Question: Here is my simple example:
'''
import java.awt.BorderLayout;
import java.awt.Dialog;
import java.awt.Dimension;
import java.awt.FlowLayout;
import java.util.ArrayList;
import java.util.Enumeration;
import javax.swing.AbstractButton;
import javax.swing.ButtonGroup;
import javax.swing.JButton;
import javax.swing.JDialog;
import javax.swing.JFrame;
import javax.swing.JPanel;
import javax.swing.border.EmptyBorder;
import javax.swing.JScrollPane;
import javax.swing.JRadioButton;
import java.awt.event.ActionListener;
import java.awt.event.ActionEvent;
public class SelectItem extends JDialog {
private static final long serialVersionUID = 1L;
private final JPanel contentPanel = new JPanel();
private String item;
private ButtonGroup group;
/**
* Launch the application.
*/
public static void main(String[] args) {
final JFrame frame = new JFrame();
frame.setBounds(100, 100, 133, 102);
frame.setDefaultCloseOperation(JFrame.EXIT_ON_CLOSE);
frame.getContentPane().setLayout(new BorderLayout(0, 0));
JButton btnSelectItem = new JButton("select item");
btnSelectItem.addActionListener(new ActionListener() {
public void actionPerformed(ActionEvent e) {
ArrayList<String> items = new ArrayList<String>();
for (char c = 'A'; c <= 'Z'; c++)
items.add(String.valueOf(c));
SelectItem dialog = new SelectItem(frame, items, items.get(20));
System.out.println("Item = " + dialog.showChooseDialog());
}
});
frame.getContentPane().add(btnSelectItem);
frame.setVisible(true);
}
public String showChooseDialog(){
setVisible(true);
return item;
}
/**
* Create the dialog.
*/
public SelectItem(JFrame parent, ArrayList<String> items, String selectedItem) {
super(parent, null, Dialog.ModalityType.DOCUMENT_MODAL);
setTitle("Select Item");
setDefaultCloseOperation(JDialog.DISPOSE_ON_CLOSE);
setBounds(100, 100, 450, 300);
getContentPane().setLayout(new BorderLayout());
contentPanel.setBorder(new EmptyBorder(5, 5, 5, 5));
getContentPane().add(contentPanel, BorderLayout.CENTER);
contentPanel.setLayout(null);
JScrollPane scrollPane = new JScrollPane();
scrollPane.setBounds(0, 0, 434, 228);
contentPanel.add(scrollPane);
JPanel panel = new JPanel();
scrollPane.setViewportView(panel);
panel.setLayout(null);
int marginX = 6;
int currentY = 7;
int width = 420;
int height = 23;
int paddingY = 26;
int scrollY = 0;
group = new ButtonGroup();
for (String str: items){
JRadioButton rd = new JRadioButton(str);
rd.setBounds(marginX, currentY, width, height);
currentY = currentY + paddingY;
panel.add(rd);
group.add(rd);
if (str == selectedItem){ //or str.equals()...
group.setSelected(rd.getModel(), true);
//scrollY = rd.getY() - height/2 - scrollPane.getHeight()/2;
scrollY = rd.getY() + height/2 - scrollPane.getHeight()/2;
}
}
System.out.println("ScrollY: " + scrollY);
Dimension size = panel.getPreferredSize();
size.setSize(size.getWidth(), currentY);
panel.setPreferredSize(size);
//this.setVisible(true);
scrollPane.getVerticalScrollBar().setValue(scrollY);
panel.repaint();
panel.revalidate();
scrollPane.getVerticalScrollBar().repaint();
scrollPane.getVerticalScrollBar().revalidate();
scrollPane.repaint();
scrollPane.revalidate();
this.repaint();
this.revalidate();
{
JPanel buttonPane = new JPanel();
buttonPane.setLayout(new FlowLayout(FlowLayout.RIGHT));
getContentPane().add(buttonPane, BorderLayout.SOUTH);
{
JButton okButton = new JButton("OK");
okButton.addActionListener(new ActionListener() {
public void actionPerformed(ActionEvent e) {
Enumeration<AbstractButton> iter = group.getElements();
while (iter.hasMoreElements()){
AbstractButton rd = iter.nextElement();
if (group.isSelected(rd.getModel())){
item = rd.getActionCommand();
break;
}
}
//System.out.println(group.getSelection().getActionCommand());
setVisible(false);
dispose();
}
});
okButton.setActionCommand("OK");
buttonPane.add(okButton);
getRootPane().setDefaultButton(okButton);
}
{
JButton cancelButton = new JButton("Cancel");
cancelButton.addActionListener(new ActionListener() {
public void actionPerformed(ActionEvent e) {
item = null;
setVisible(false);
dispose();
}
});
cancelButton.setActionCommand("Cancel");
buttonPane.add(cancelButton);
}
}
}
}
'''
I create a list of String and then pass it to a JDialog constructor with a 'default string value', or 'selectedItem' as in my code.
This dialog will display all item of the list and let the user choose one.
This is done by using JRadioButton, and the JRadioButton object with it value equals to 'default value' will be selected by default.
Everything work fine. But I want to scroll the panel to that radio-button automatically when a dialog is open, that radio-button will be in middle of vertical alignment
Like this:

.
'''
if (str == selectedItem){ //or str.equals()...
group.setSelected(rd.getModel(), true);
scrollY = rd.getY() + height/2 - scrollPane.getHeight()/2;
}
...
scrollPane.getVerticalScrollBar().setValue(scrollY);
'''
But when the dialog isopened, it doesn't scroll to that position.
I know that something hasn't been updated because a dialog are not visible.
Try adding
'''
this.setVisible(true);
'''
before update the scrollbar, the dialog will be open twice, and in the second time, it display correctly as I want.
But i still don't know how to solve this problem.
Anyone can help me. Thanks.
(sorry for my bad grammar)
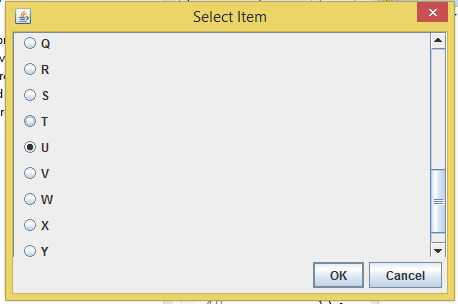
Answer: First of all:
1. Get rid of all the repaint() and revalidate() methods. The only time you need to use those methods is when you add/remove components from a visible GUI. In that case the order is revalidate() (to invoke the layout manager) and then repaint() (to paint the components at there new size/location).
2. Get rid of null layouts. Scrolling works better when you use layout managers and each component determines it own size.
Regarding your problem the maximum value of the scrollbar is only 100 at the time you execute your code, so you can't set the value to 240. I would guess this is because you have not used the pack() method on the dialog before you make it visible. You should be able to set the value of the scrollbar after the pack().
Or, maybe a better approach is the use panel.scrollRectToVisible(....). This seems to work even if you don't pack() the dialog.